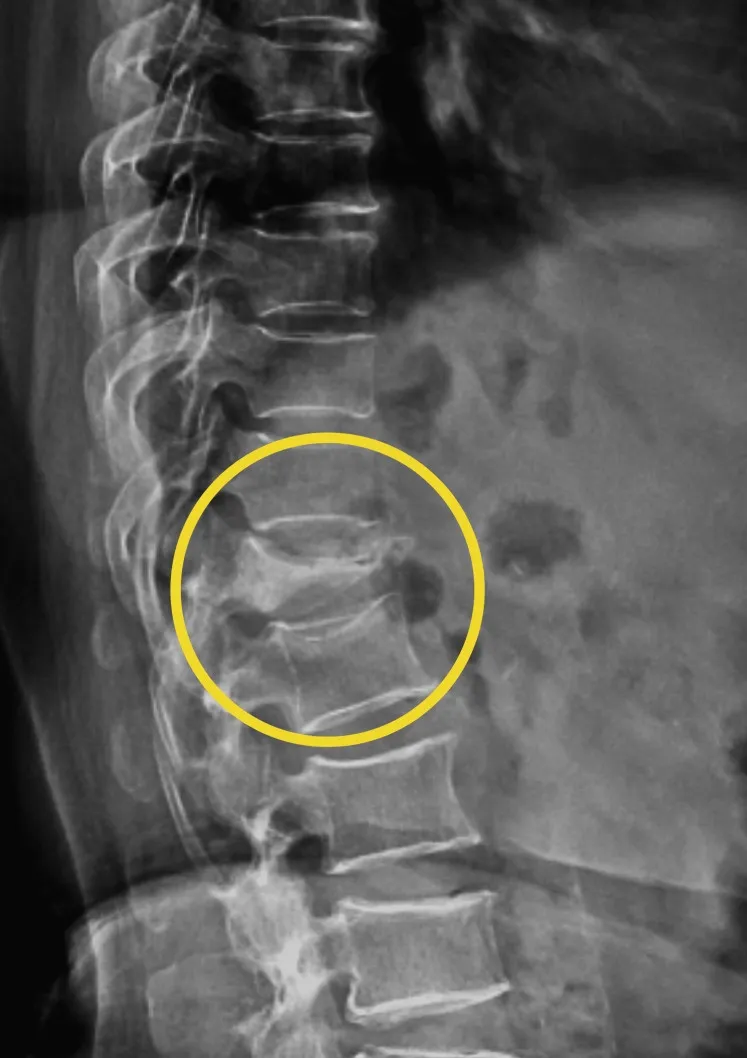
Pre-operative X-ray of the spine. The yellow arrow shows a D12 vertebra wedge compression fracture.
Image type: radiology (x_ray)